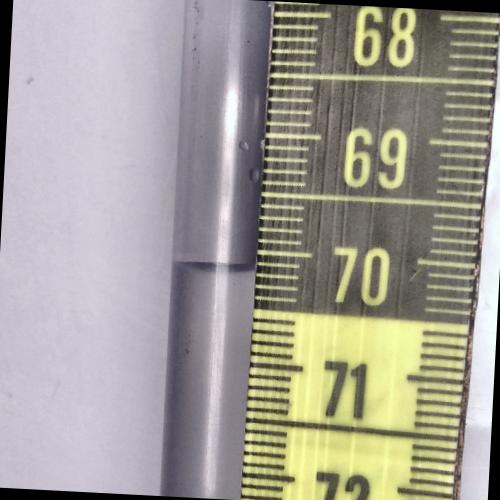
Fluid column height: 70.2 cm